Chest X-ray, AP view. Patient: 29 years old, sex M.
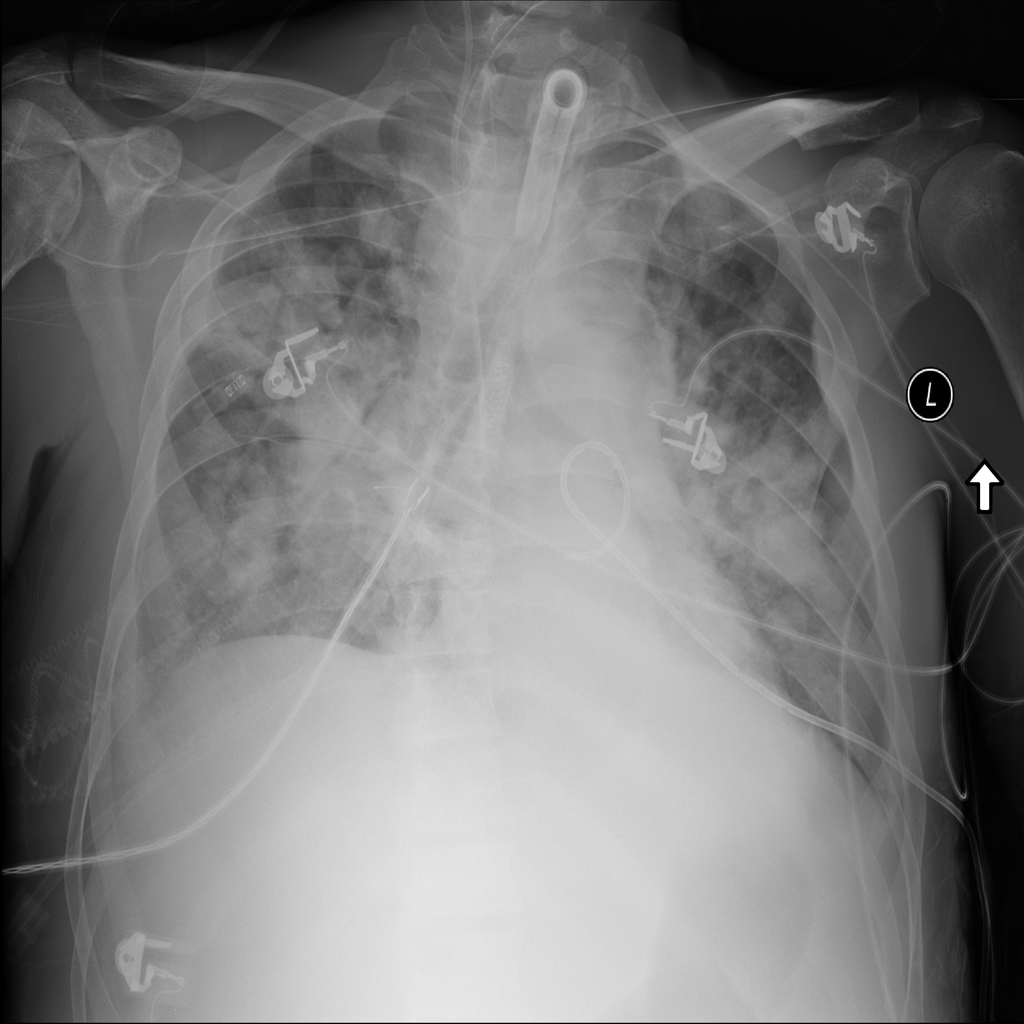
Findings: Infiltration, Mass